Question: I use the branflake2267 google maps API for GWT (<URL>.
I would like to display a title below a marker.
My location:
'''
final LatLng latlng = LatLng.newInstance(47.4125, -0.861944);
'''
The icon marker (it is the correct location on the map)
'''
MarkerImage icon = MarkerImage.newInstance("/images/maps/pin_workshop.png", Size.newInstance(21, 34), Point.newInstance(0, 0), Point.newInstance(10, 34));
MarkerImage shadow = MarkerImage.newInstance("/images/maps/shadow.png", Size.newInstance(40, 37), Point.newInstance(0, 0), Point.newInstance(12, 35));
MarkerOptions options = MarkerOptions.newInstance();
options.setPosition(latlng);
options.setMap(map);
options.setTitle("Factory");
options.setIcon(icon);
options.setShadow(shadow);
Marker marker = Marker.newInstance(options);
'''
The overlay with the title (Incorrect position in the map...):
'''
final DivElement div = Document.get().createDivElement();
OverlayView.newInstance(map, new OverlayViewOnDrawHandler() {
@Override
public void onDraw(OverlayViewMethods methods) {
Point position = methods.getProjection().fromLatLngToDivPixel(latlng);
div.getStyle().setPosition(Position.ABSOLUTE);
div.getStyle().setLeft(position.getX(), Unit.PX);
div.getStyle().setRight(position.getY(), Unit.PX);
div.setInnerText("Factory");
}
},
new OverlayViewOnAddHandler() {
@Override
public void onAdd(OverlayViewMethods methods) {
methods.getPanes().getOverlayLayer().appendChild(div);
}
},
new OverlayViewOnRemoveHandler() {
@Override
public void onRemove(OverlayViewMethods methods) {
div.removeFromParent();
}
});
'''

I try different version of the library (3.09 build 17, 3.10.0-alpha-6), and also different panes (getMapPane(), getFloatPane()) without success...
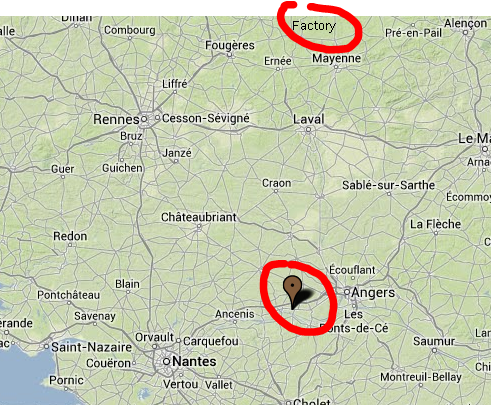
Answer: Ok, just using setLeft and setRight instead of setLeft and ...